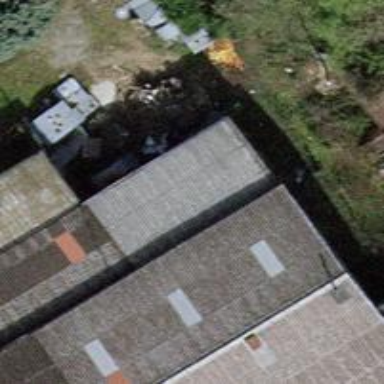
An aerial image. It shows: View of roof of building.